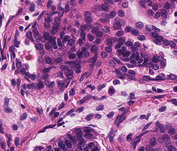
Tumor epithelial tissue: yes
Tumor-associated stroma tissue: yes
Normal tissue: no